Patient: sex F, age 72
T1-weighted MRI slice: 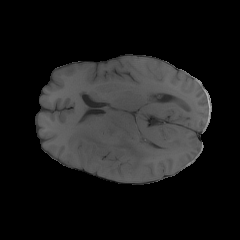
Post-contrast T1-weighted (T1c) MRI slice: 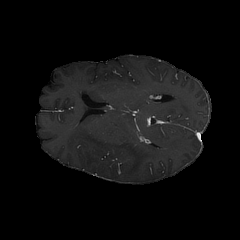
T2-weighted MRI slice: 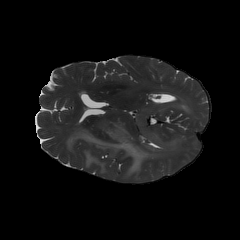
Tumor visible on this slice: yes
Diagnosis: Glioblastoma, IDH-wildtype
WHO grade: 4